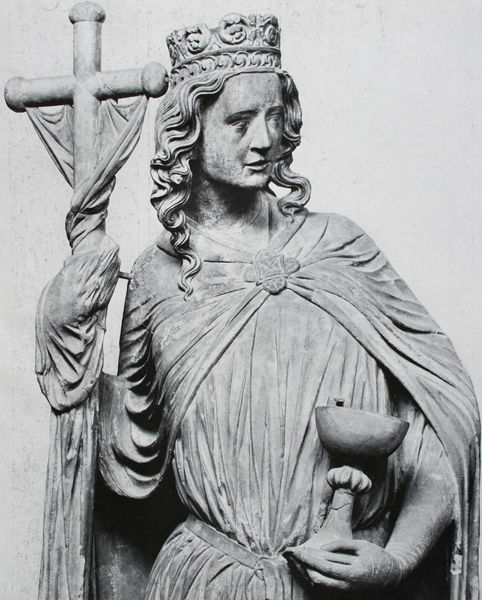
Titel: Ecclesia vom Südportal der Kathedrale Notre-Dame in Straßburg
Standort: Straßburg
Institution: Musée de L'Oeuvre Notre-Dame
Schlagwörter: hand, mann, umhang, weiß, frau, grau, haar, hut, kleid, marmor, mund, nase, schwarz, stirn, symbol, blick, gürtel, schleier, tuch, jung, arm, augen, bibel, falten, gesicht, historie, stehen, stein, hals, hände, portrait, kirche, figur, gewand, haare, kelch, mantel, stehend, brosche, gotik, kinn, krone, locken, schulter, stock, skulptur, statue, taille, stab, fahne, könig, detail, brauen, bildhauerei, faltenwurf, plastik, foto, fotografie, becher, spange, schnalle, umgang, gefäß, kreuz, steht, jungfrau, stand, insignie, fragment, knauf, schnörkel, halbprofil, gotisch, toga, mittelalter, frrau, heiliger, johanna, herrscherin, königin, heilige, stange, pokal, mamor, gral, skultpur, statur, barbara, heilige barbara, katharina, kreuzstab, fibel, gegürtet, umschlungen, seitwärts, naumburg, patron, gewanf, kopfdrehung, jeanne, tragestange, eglesia, lockenhaar, 1400, barmor, religia, ekklesia, parcival, umschllungen, eclesia, eklesia, katharian, fibula